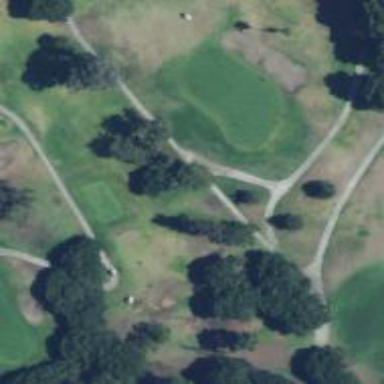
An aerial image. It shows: Golf cartpath that is also road path.